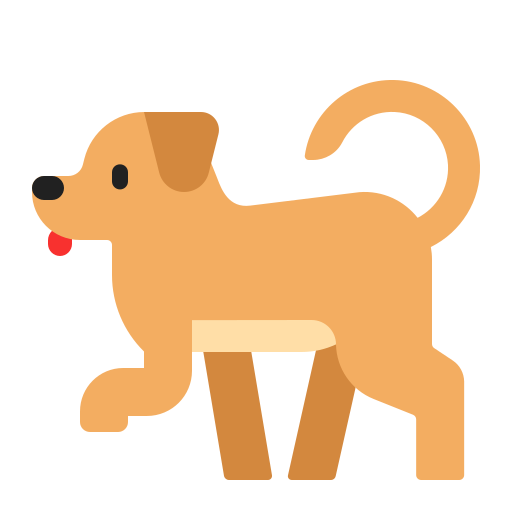
dog flat